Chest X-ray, PA view. Patient: 55 years old, sex F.
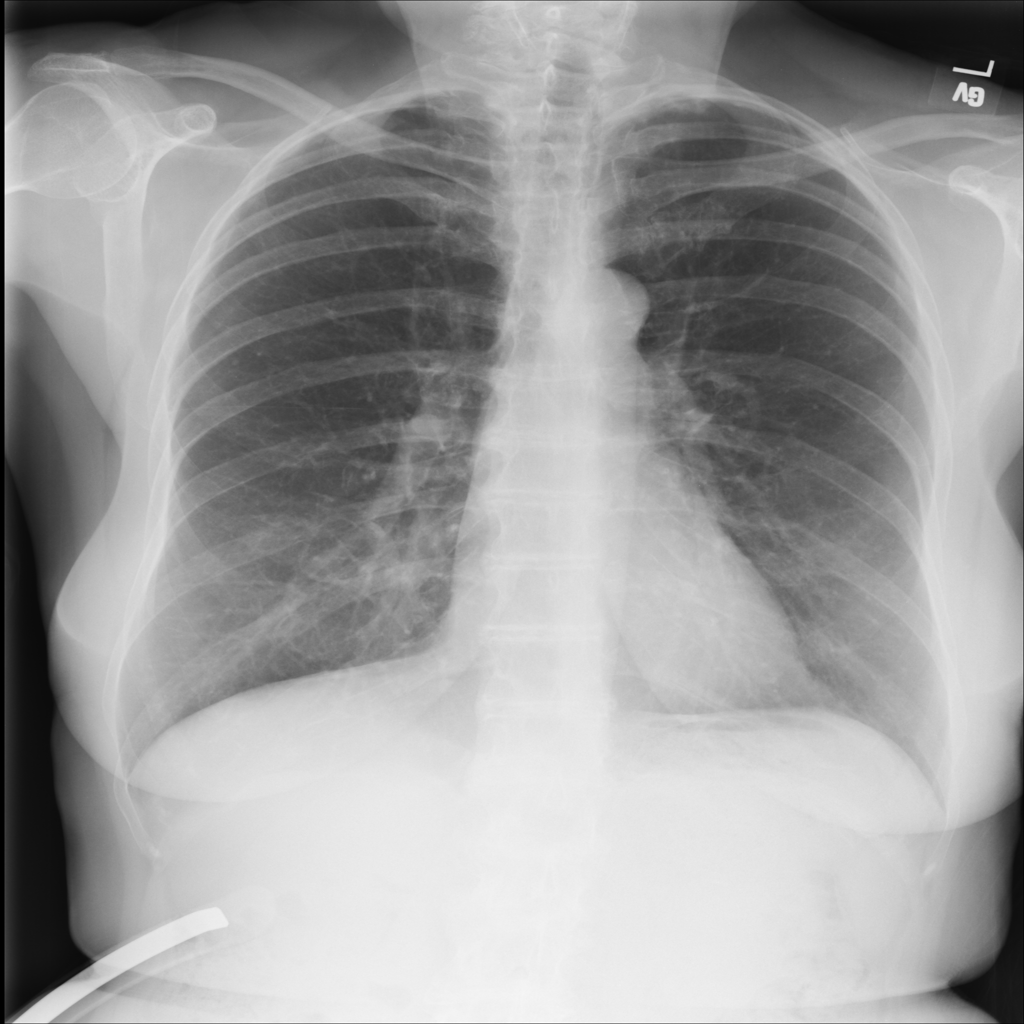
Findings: No Finding